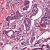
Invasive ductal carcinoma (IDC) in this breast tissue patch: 1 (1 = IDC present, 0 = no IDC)